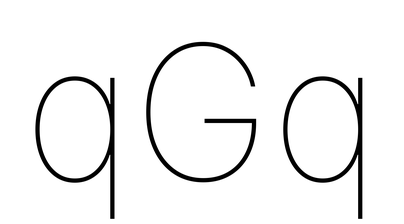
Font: Inter_Thin